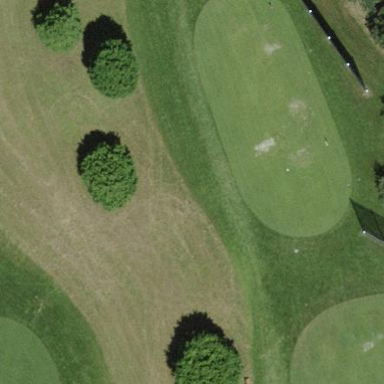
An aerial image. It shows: Grass area designated as golf tee.